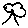
Label: tree